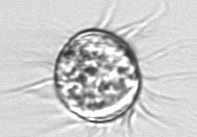
Label: Leegaardiella_ovalis